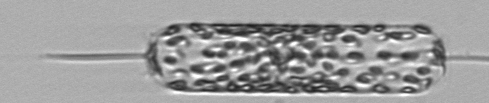
Label: Ditylum_brightwellii